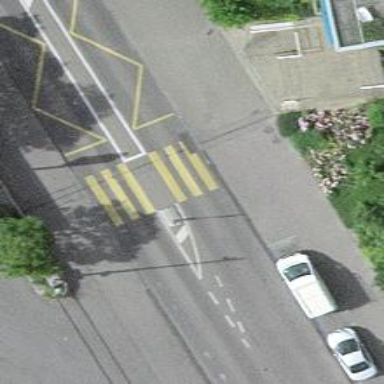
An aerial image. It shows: Uncontrolled crossing with pedestrian island.